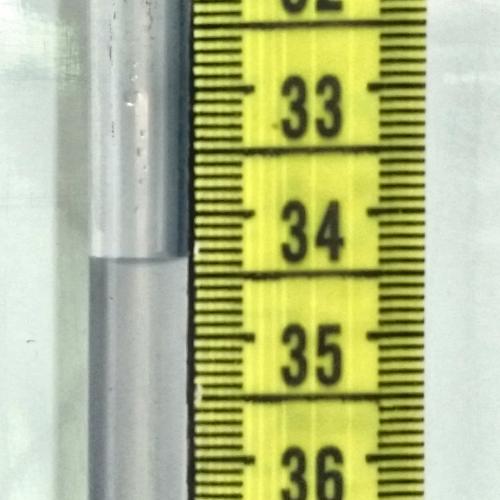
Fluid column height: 34.4 cm